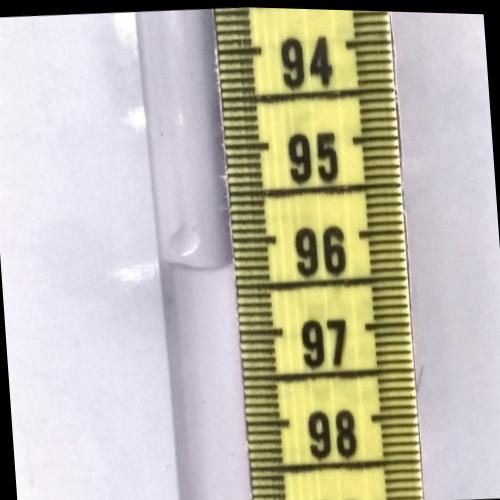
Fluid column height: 96.3 cm